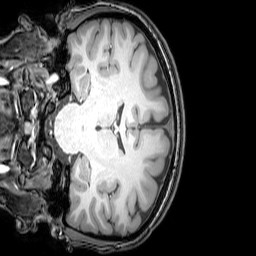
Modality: T1w
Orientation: coronal
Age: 22
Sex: female
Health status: healthy
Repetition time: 0.081 s
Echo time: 0.037 s